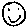
Label: smiley face